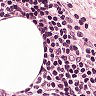
Metastatic tissue present: no